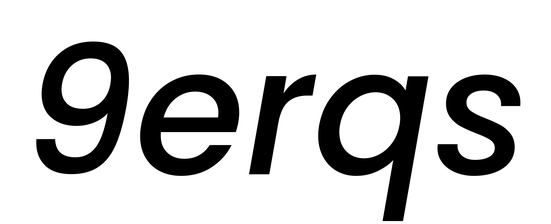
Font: Poppins-MediumItalic